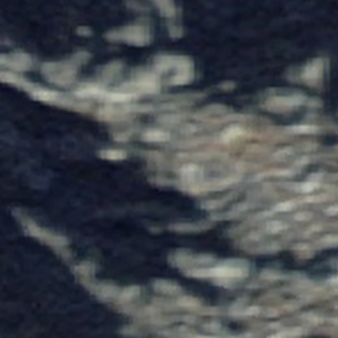
Label: other